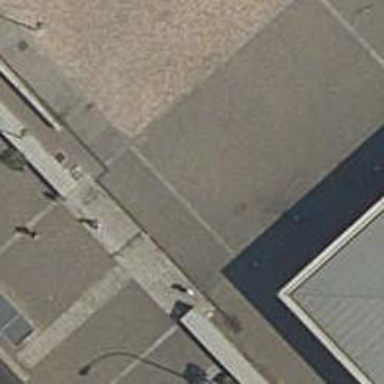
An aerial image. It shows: Steps made of paving stones.